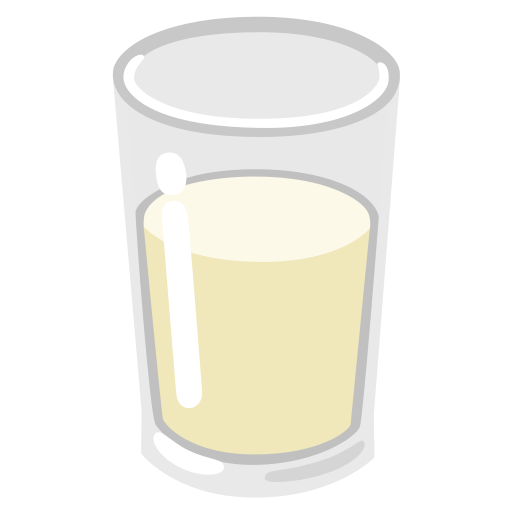
Emoji: 🥛